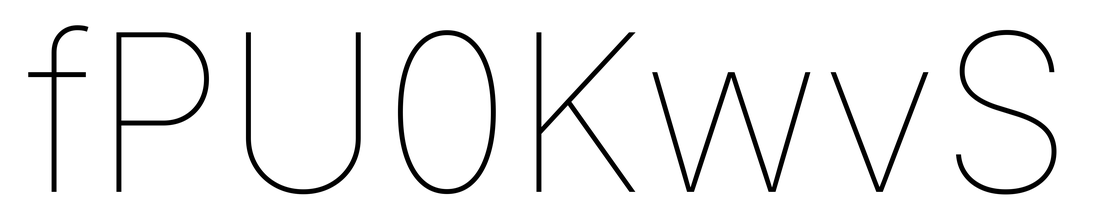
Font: Inter_Thin